【题型】填空题　【知识点】平面几何　【难度】medium
如图，已知 \(AC\)，\(CE\) 是正六边形 \(ABCDEF\) 的两条对角线，点 \(G\)，\(H\) 分别为线段 \(AC\)，\(CE\) 上的点，且有 \(AG = kAC\)，\(CH = kCE\)，若 \(B\)，\(G\)，\(H\) 三点共线，则 \(k = \underline{\quad\quad\quad\quad}\)。

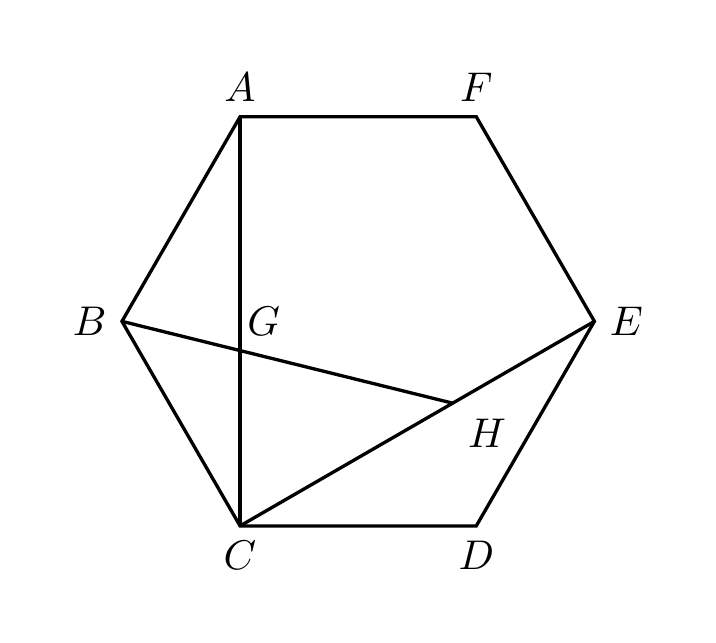
【解答】
\pagestyle{empty}
【答案】$\frac{\sqrt{3}}{3}$
【详解】解：设正六边形中心为$O$，连接$BE$交$AC$于$N$，连接$OA$、$OF$，作$HM \perp AC$于点$M$。

由正六边形的性质可知，直线$BE$为正六边形的对称轴，
$\therefore BE \perp AN$，$AN = NC = \frac{1}{2}AC$，$\angle AOB = \angle AOF = 60^\circ$，$OA = OB = OF = OE$，
$\therefore \triangle AOB$是等边三角形，
设正六边形边长为$a$，
$\therefore OB = OA = AB = a$，$BE = 2a$，
在$\triangle AON$中，$ON = \frac{1}{2}OB = \frac{1}{2}a$，
$\therefore NE = \frac{3}{2}a$，$BN = \frac{1}{2}a$，
$\therefore AN = \sqrt{OA^2 - ON^2} = \frac{\sqrt{3}}{2}a$，
$\therefore AC = 2AN = \sqrt{3}a$，
$\because AG = kAC$，
$\therefore AG = \sqrt{3}ka$，
$\therefore NG = \left(\sqrt{3}k - \frac{\sqrt{3}}{2}\right)a$，
$\therefore CG = AC - AG = (1 - k)AC$，
$\because BE \perp AC$，
$\therefore MH // EN$，
$\therefore \triangle CMH \backsim \triangle CNE$，
$\therefore \frac{MH}{NE} = \frac{CH}{CE} = \frac{CM}{CN} = k$，
$\therefore MH = \frac{3}{2}ka$，$CM = \frac{\sqrt{3}}{2}ka$，
$\therefore MG = CG - CM = (1-k)AC - \frac{\sqrt{3}}{2}ka = \left(1 - \frac{3}{2}k\right)\sqrt{3}a$，
$\because BN //HM$，
$\therefore \triangle BNG \backsim \triangle HMG$，
$\therefore \frac{BN}{MH} = \frac{NG}{MG}$，
$\therefore \frac{\frac{1}{2}a}{\frac{3}{2}ka} = \frac{\left(\sqrt{3}k - \frac{\sqrt{3}}{2}\right)a}{\left(1 - \frac{3}{2}k\right)\sqrt{3}a}$，
解得$k = \pm \frac{\sqrt{3}}{3}$（负值舍去），
$\therefore k = \frac{\sqrt{3}}{3}$。
故答案为：$\frac{\sqrt{3}}{3}$。
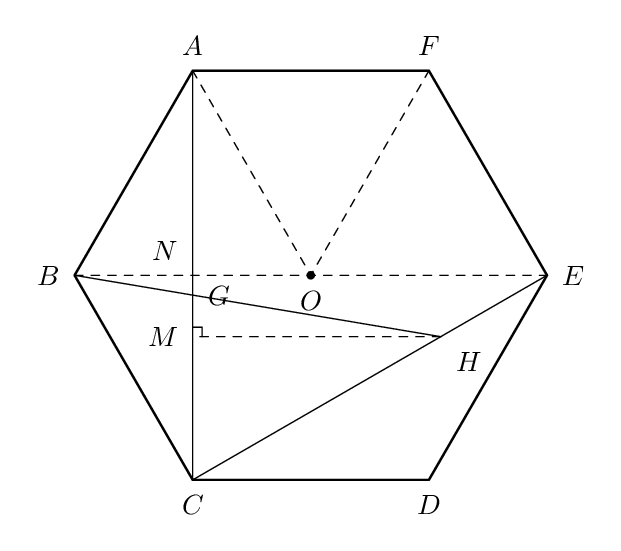